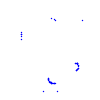
Particle: proton